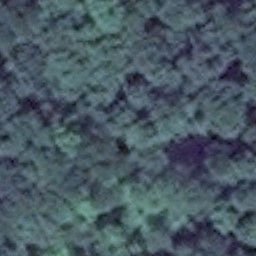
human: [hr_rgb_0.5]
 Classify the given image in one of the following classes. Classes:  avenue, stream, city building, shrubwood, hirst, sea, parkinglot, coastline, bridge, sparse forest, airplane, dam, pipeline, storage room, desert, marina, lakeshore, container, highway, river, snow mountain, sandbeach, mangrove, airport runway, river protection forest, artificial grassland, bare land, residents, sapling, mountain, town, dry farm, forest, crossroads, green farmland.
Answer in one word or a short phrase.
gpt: forest